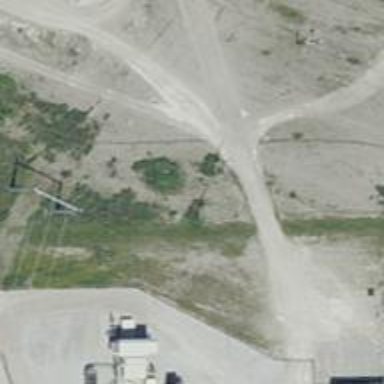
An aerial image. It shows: H-frame power pole design.